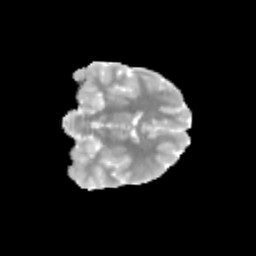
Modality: MD
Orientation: coronal
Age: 12
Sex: female
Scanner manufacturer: siemens
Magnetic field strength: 3 T
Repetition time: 3.8 s
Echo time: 0.07 s